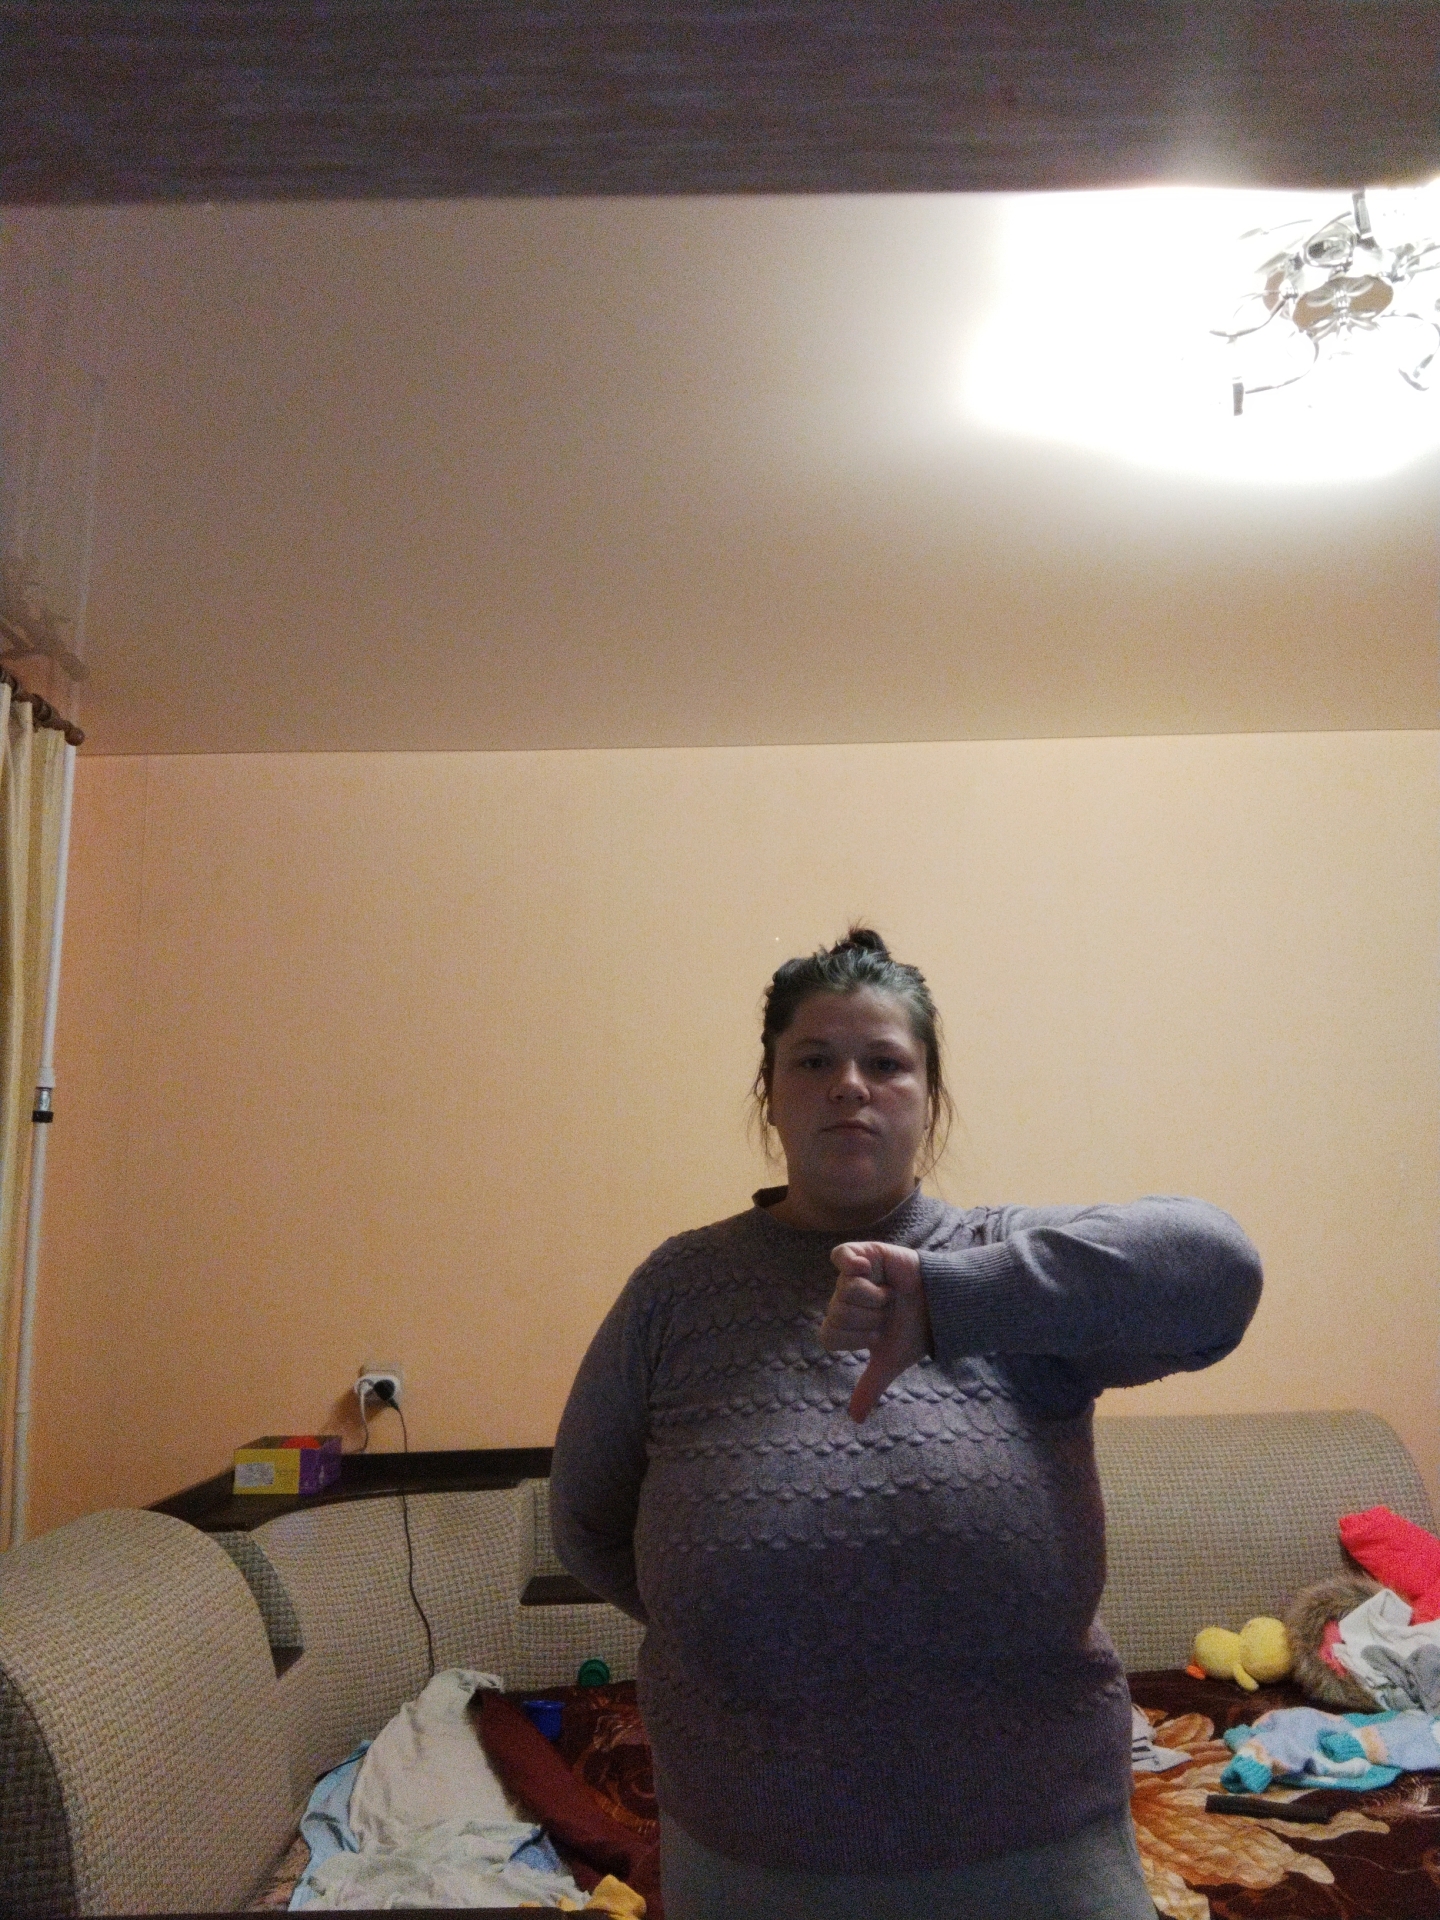
Label: noise